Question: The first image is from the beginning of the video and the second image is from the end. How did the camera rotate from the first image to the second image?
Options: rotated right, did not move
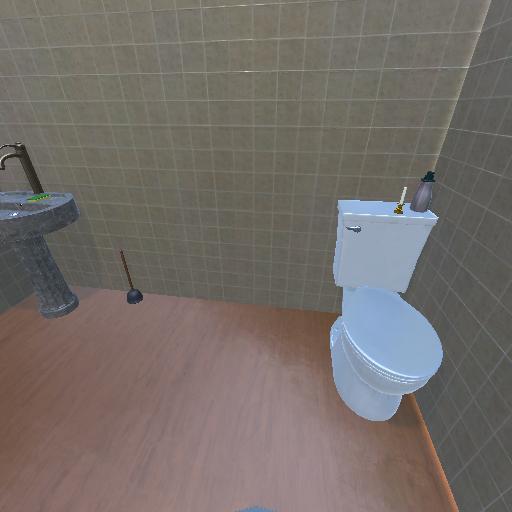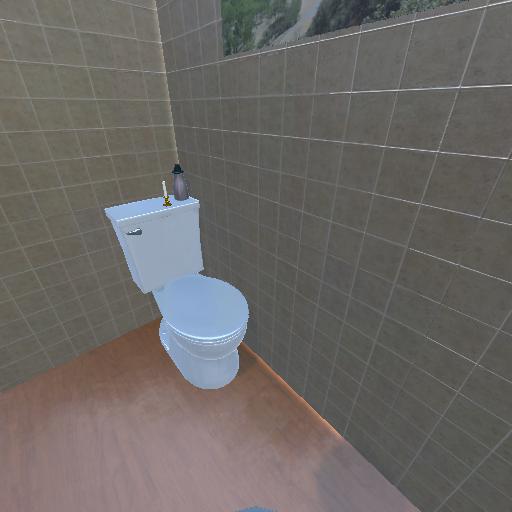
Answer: rotated right